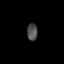
Tissue: prostate
Cell type: Fibroblasts
Senescence score: 0.7168
Nuclear area (px): 175
Mean DAPI intensity: 77.091